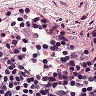
Metastatic tissue present: no